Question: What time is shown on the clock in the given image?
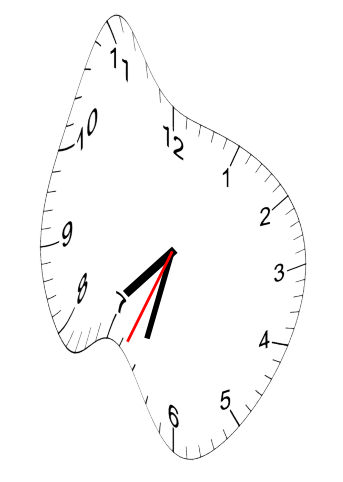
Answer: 07:32:34